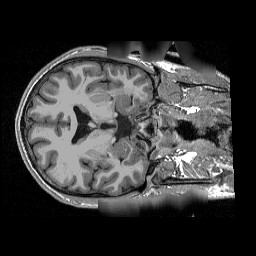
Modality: T1w
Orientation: axial